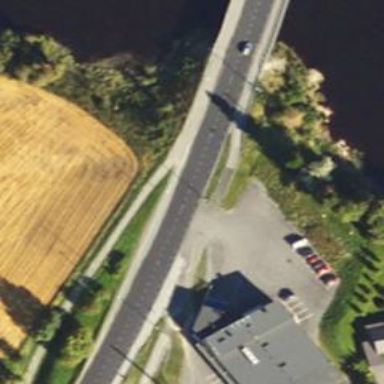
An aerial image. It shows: Cycleway.